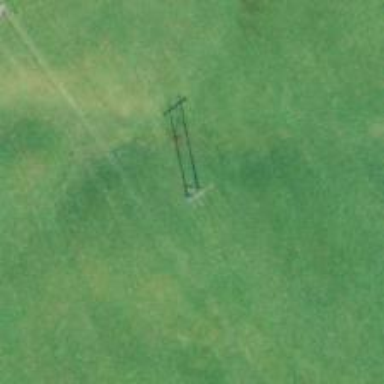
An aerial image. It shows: H-frame power tower with distinctive design.